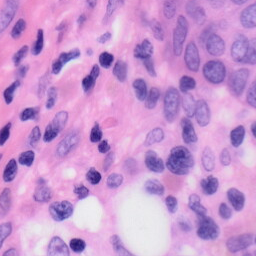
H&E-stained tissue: Skin